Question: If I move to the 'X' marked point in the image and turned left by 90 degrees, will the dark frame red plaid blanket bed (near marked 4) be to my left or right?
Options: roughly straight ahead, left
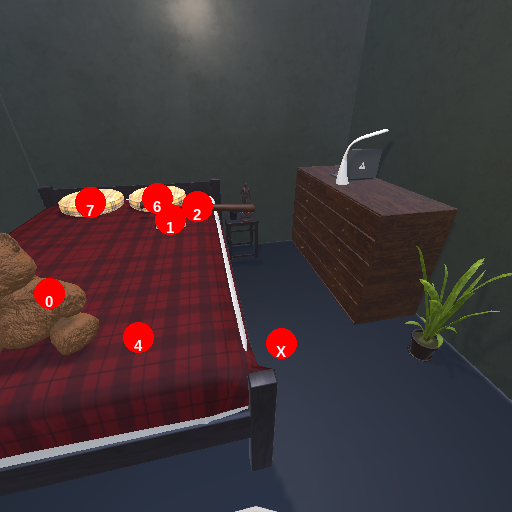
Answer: roughly straight ahead